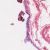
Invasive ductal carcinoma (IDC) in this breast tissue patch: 0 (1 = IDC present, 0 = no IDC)